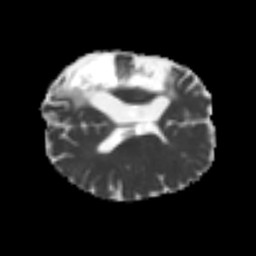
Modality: MD
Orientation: axial
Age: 39
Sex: female
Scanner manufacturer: siemens
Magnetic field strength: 3 T
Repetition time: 4.999 s
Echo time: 0.07946 s